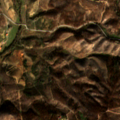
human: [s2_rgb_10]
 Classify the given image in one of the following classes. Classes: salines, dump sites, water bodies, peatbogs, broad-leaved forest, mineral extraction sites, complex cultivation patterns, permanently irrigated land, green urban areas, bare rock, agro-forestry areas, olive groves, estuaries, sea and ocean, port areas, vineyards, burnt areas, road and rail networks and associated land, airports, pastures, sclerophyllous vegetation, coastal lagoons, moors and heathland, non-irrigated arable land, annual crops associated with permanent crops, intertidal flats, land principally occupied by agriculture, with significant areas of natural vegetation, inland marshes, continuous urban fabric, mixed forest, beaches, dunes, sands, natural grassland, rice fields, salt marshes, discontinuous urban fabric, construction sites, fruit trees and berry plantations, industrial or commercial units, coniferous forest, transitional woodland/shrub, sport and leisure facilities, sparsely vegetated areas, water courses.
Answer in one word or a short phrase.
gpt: complex cultivation patterns, transitional woodland/shrub